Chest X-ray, AP view. Patient: 65 years old, sex F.
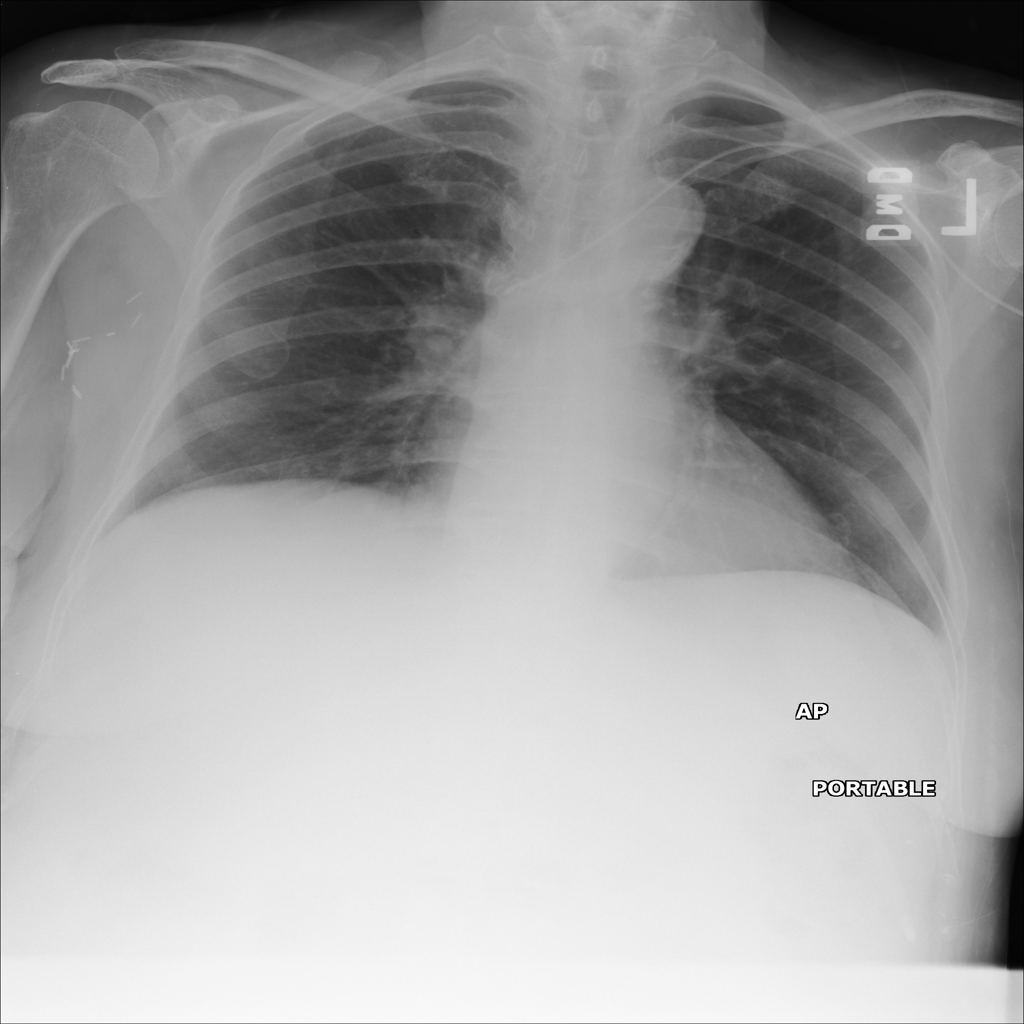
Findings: No Finding